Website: bh-photo
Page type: address-validator
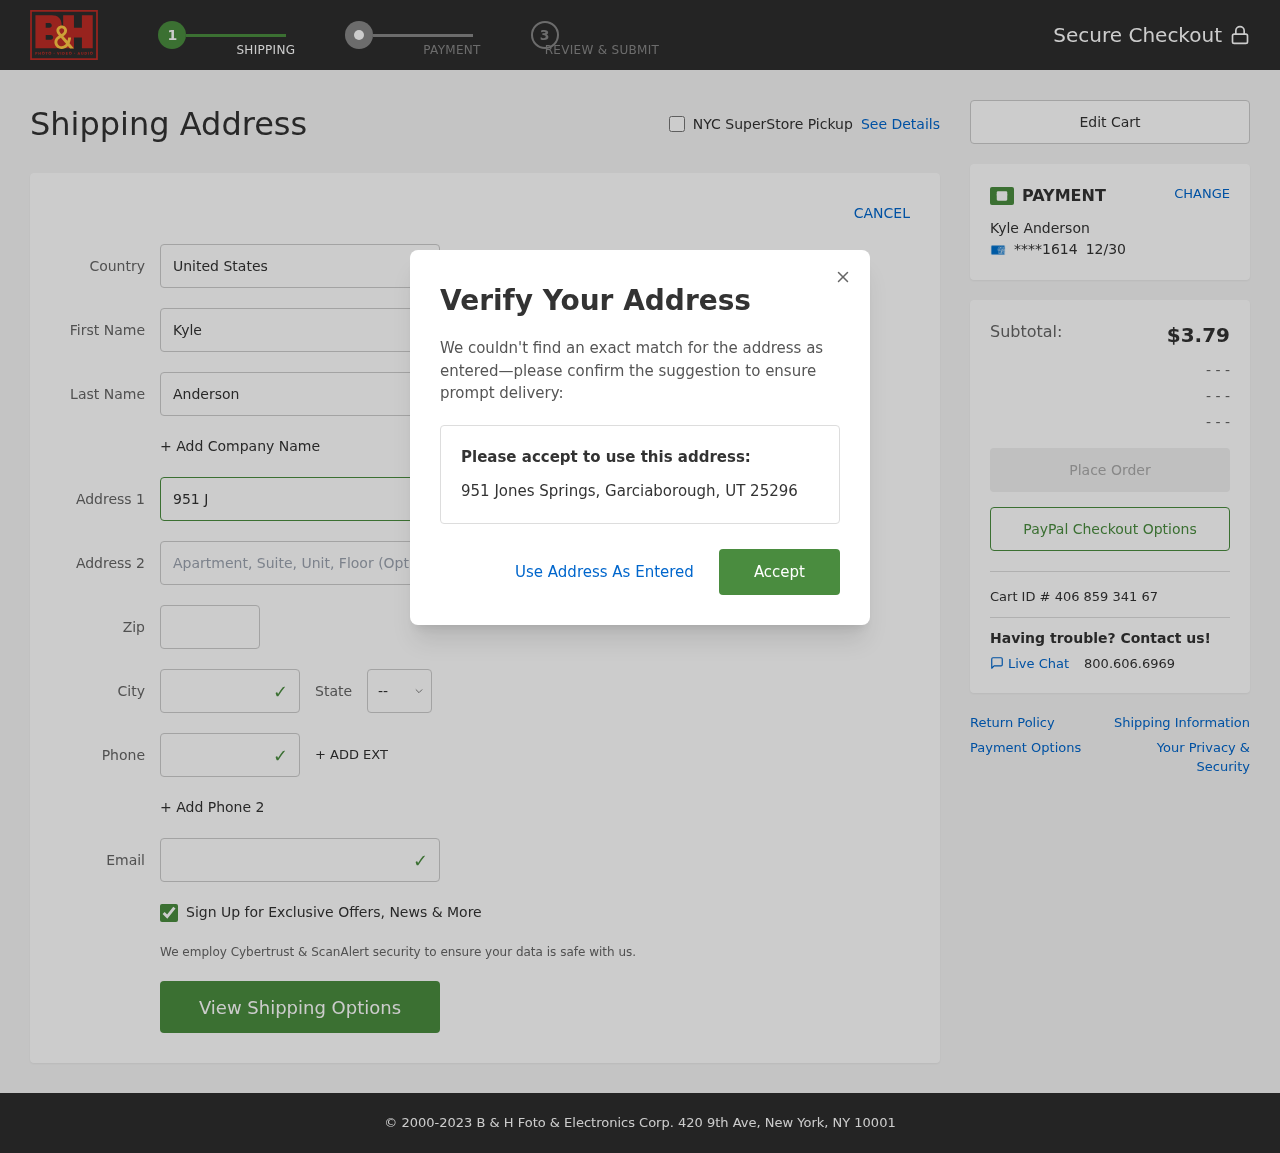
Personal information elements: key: PII_CARD_EXPIRY
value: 12/30
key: PII_CARD_LAST4
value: ****1614
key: PII_CITY
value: Garciaborough
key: PII_COUNTRY
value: United States
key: PII_EMAIL
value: kyle_anderson@yahoo.com
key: PII_FIRSTNAME
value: Kyle
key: PII_FULLNAME
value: Kyle Anderson
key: PII_LASTNAME
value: Anderson
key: PII_PHONE
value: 3448640037
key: PII_POSTCODE
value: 25296
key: PII_STATE_ABBR
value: UT
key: PII_STREET
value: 951 Jones Springs
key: PII_STREET2
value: Apt. 930
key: PII_CITY_STATE_ZIP
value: Garciaborough, UT 25296
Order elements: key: ORDER_SUBTOTAL
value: $3.79
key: ORDER_ID
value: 406 859 341 67